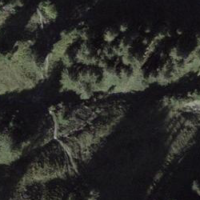
EUNIS habitat code: 23
Species observed at this site:
Lysimachia nemorum